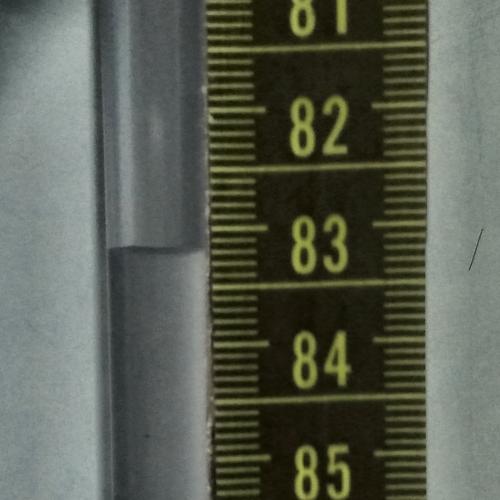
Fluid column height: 83.2 cm